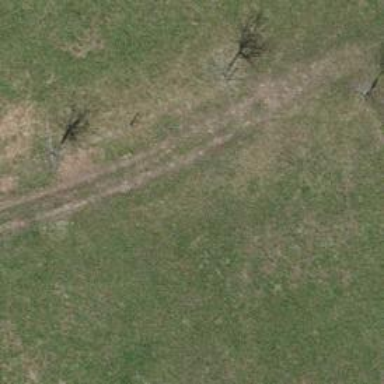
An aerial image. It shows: Track road with grade4 tracktype.